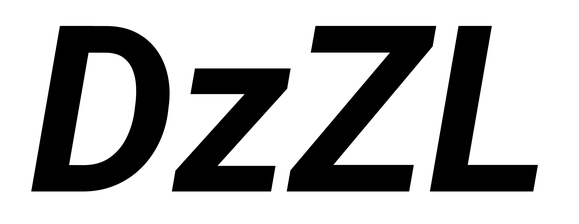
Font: Roboto-Italic_Bold_Italic